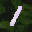
Label: 1